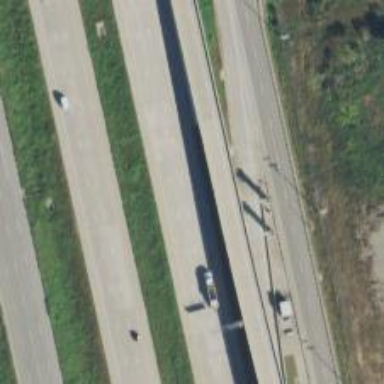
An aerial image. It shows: Toll gantry on the road.